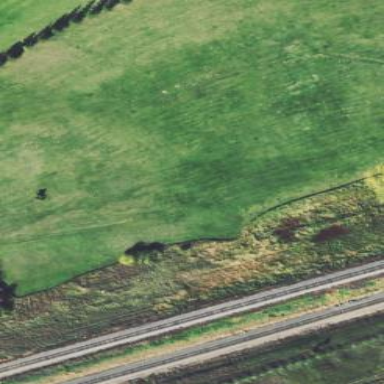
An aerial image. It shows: Grassy area designated as driving range for golf.